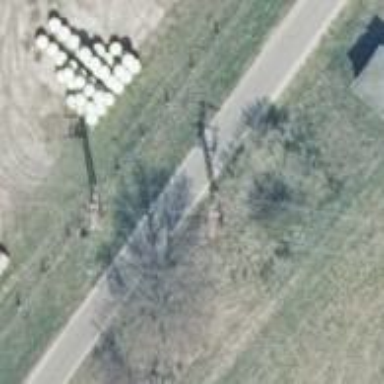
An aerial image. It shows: Power pole.